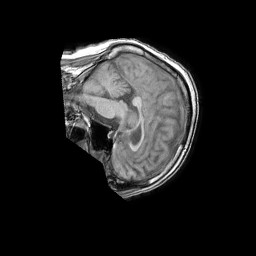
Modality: T1w
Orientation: sagittal
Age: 79
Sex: male
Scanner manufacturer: philips
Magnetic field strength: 1.5 T
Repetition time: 0.1686 s
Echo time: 0.001854 s